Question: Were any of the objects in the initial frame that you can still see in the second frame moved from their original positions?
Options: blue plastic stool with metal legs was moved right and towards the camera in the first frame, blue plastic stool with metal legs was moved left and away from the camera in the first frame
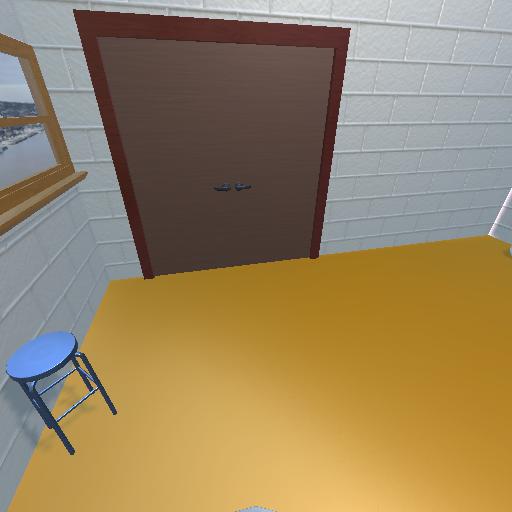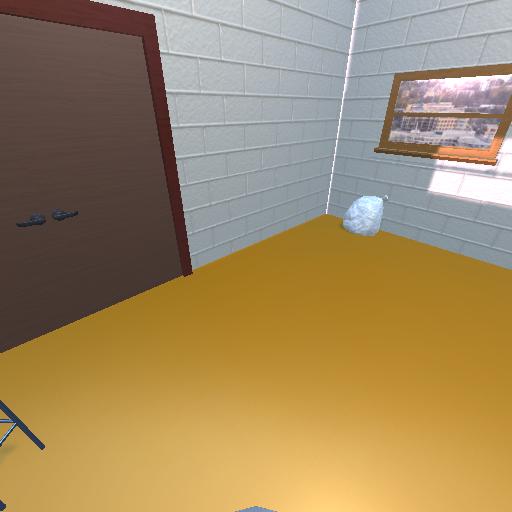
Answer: blue plastic stool with metal legs was moved right and towards the camera in the first frame